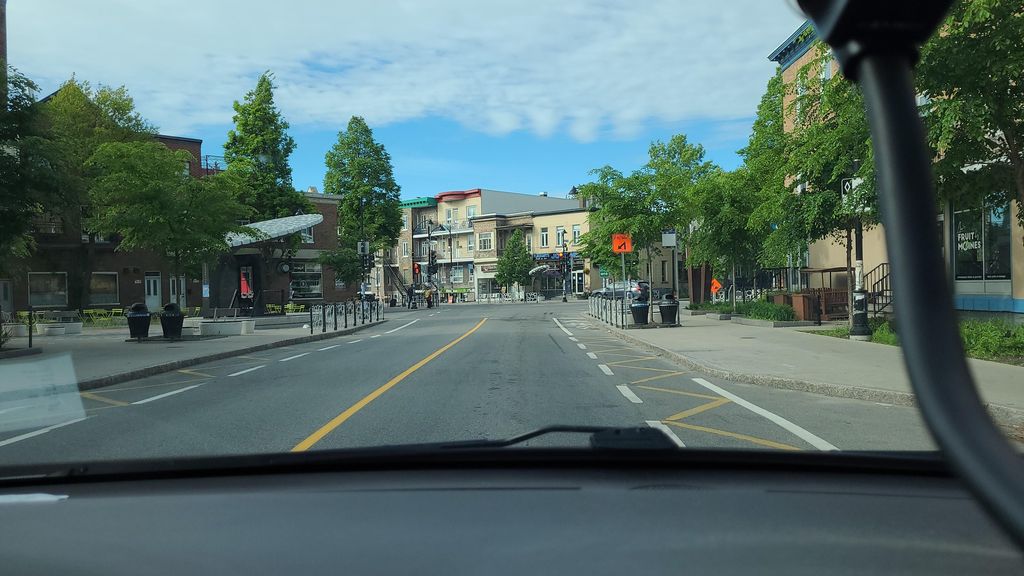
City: quebec_city